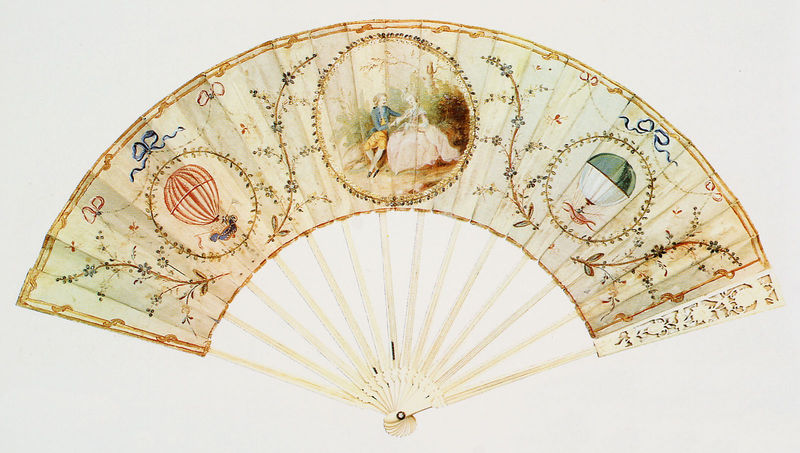
Titel: Fächer mit zwei Charlieren
Institution: London, Science Museum
Schlagwörter: blau, blätter, mann, weiß, bäume, gelb, grün, landschaft, sitzen, blumen, frankreich, frau, haar, holz, kleid, pastell, blüten, dame, rot, tuch, fächer, ornament, schleife, falten, herr, horn, sträucher, paar, pflanzen, schleifen, rosa, zart, rund, sommer, papier, man, schuhe, gefaltet, zopf, dekor, streifen, schuh, liebespaar, geöffnet, bänder, bemalung, ballons, ballon, galant, schliefe, heissluftballon, ballonfahrt, galante szene, aufgefaltet, löiebespüaar, dekoration mit ranke, fächer asien